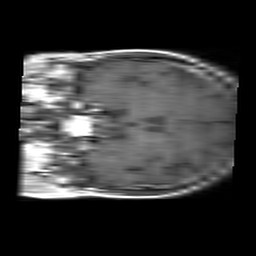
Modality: T1w
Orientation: coronal
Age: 55
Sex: female
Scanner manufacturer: philips
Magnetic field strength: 3 T
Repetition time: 0.5008 s
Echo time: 0.01 s